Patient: sex M, age 58
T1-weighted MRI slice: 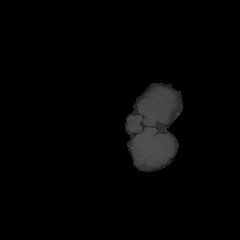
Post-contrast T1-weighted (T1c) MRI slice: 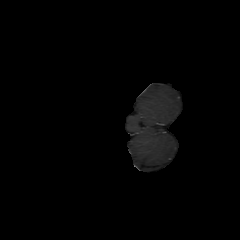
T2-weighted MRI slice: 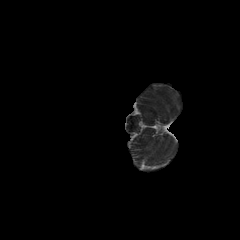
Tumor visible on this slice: no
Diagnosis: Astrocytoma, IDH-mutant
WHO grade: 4